Field crop: maize
Growth stage: 2
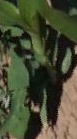
Species: maize